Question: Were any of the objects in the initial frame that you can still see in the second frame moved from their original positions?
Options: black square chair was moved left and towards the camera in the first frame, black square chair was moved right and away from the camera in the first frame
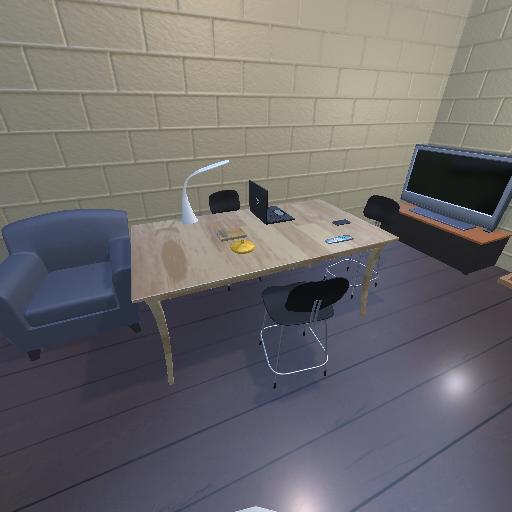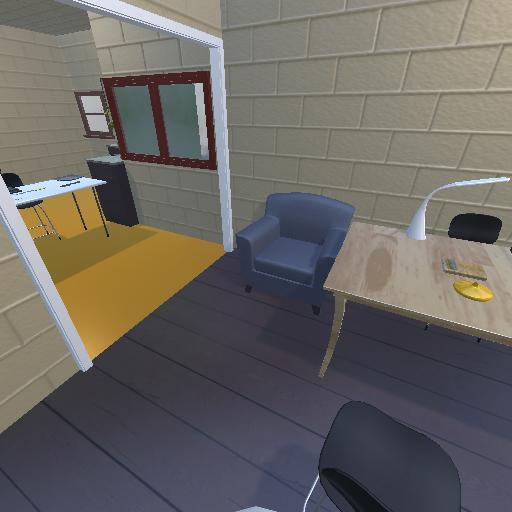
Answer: black square chair was moved left and towards the camera in the first frame